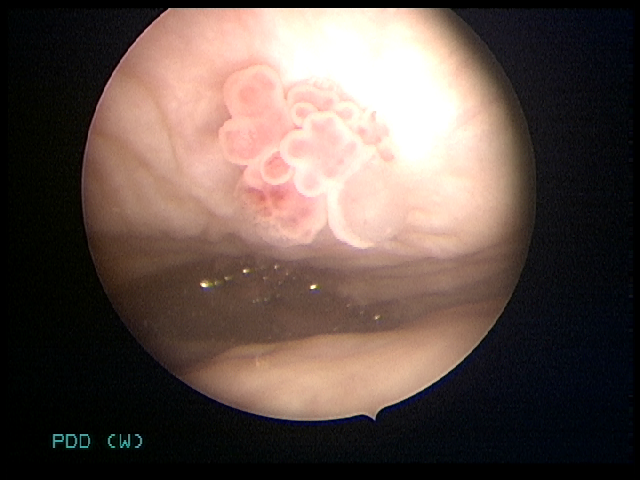
Modality: WLC
Class: Malignant
Subclass: HighGradePapillary
Lesion: L1
Stage: Ta
Morphology: Papillary
Bladder cancer association: Yes